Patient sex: M
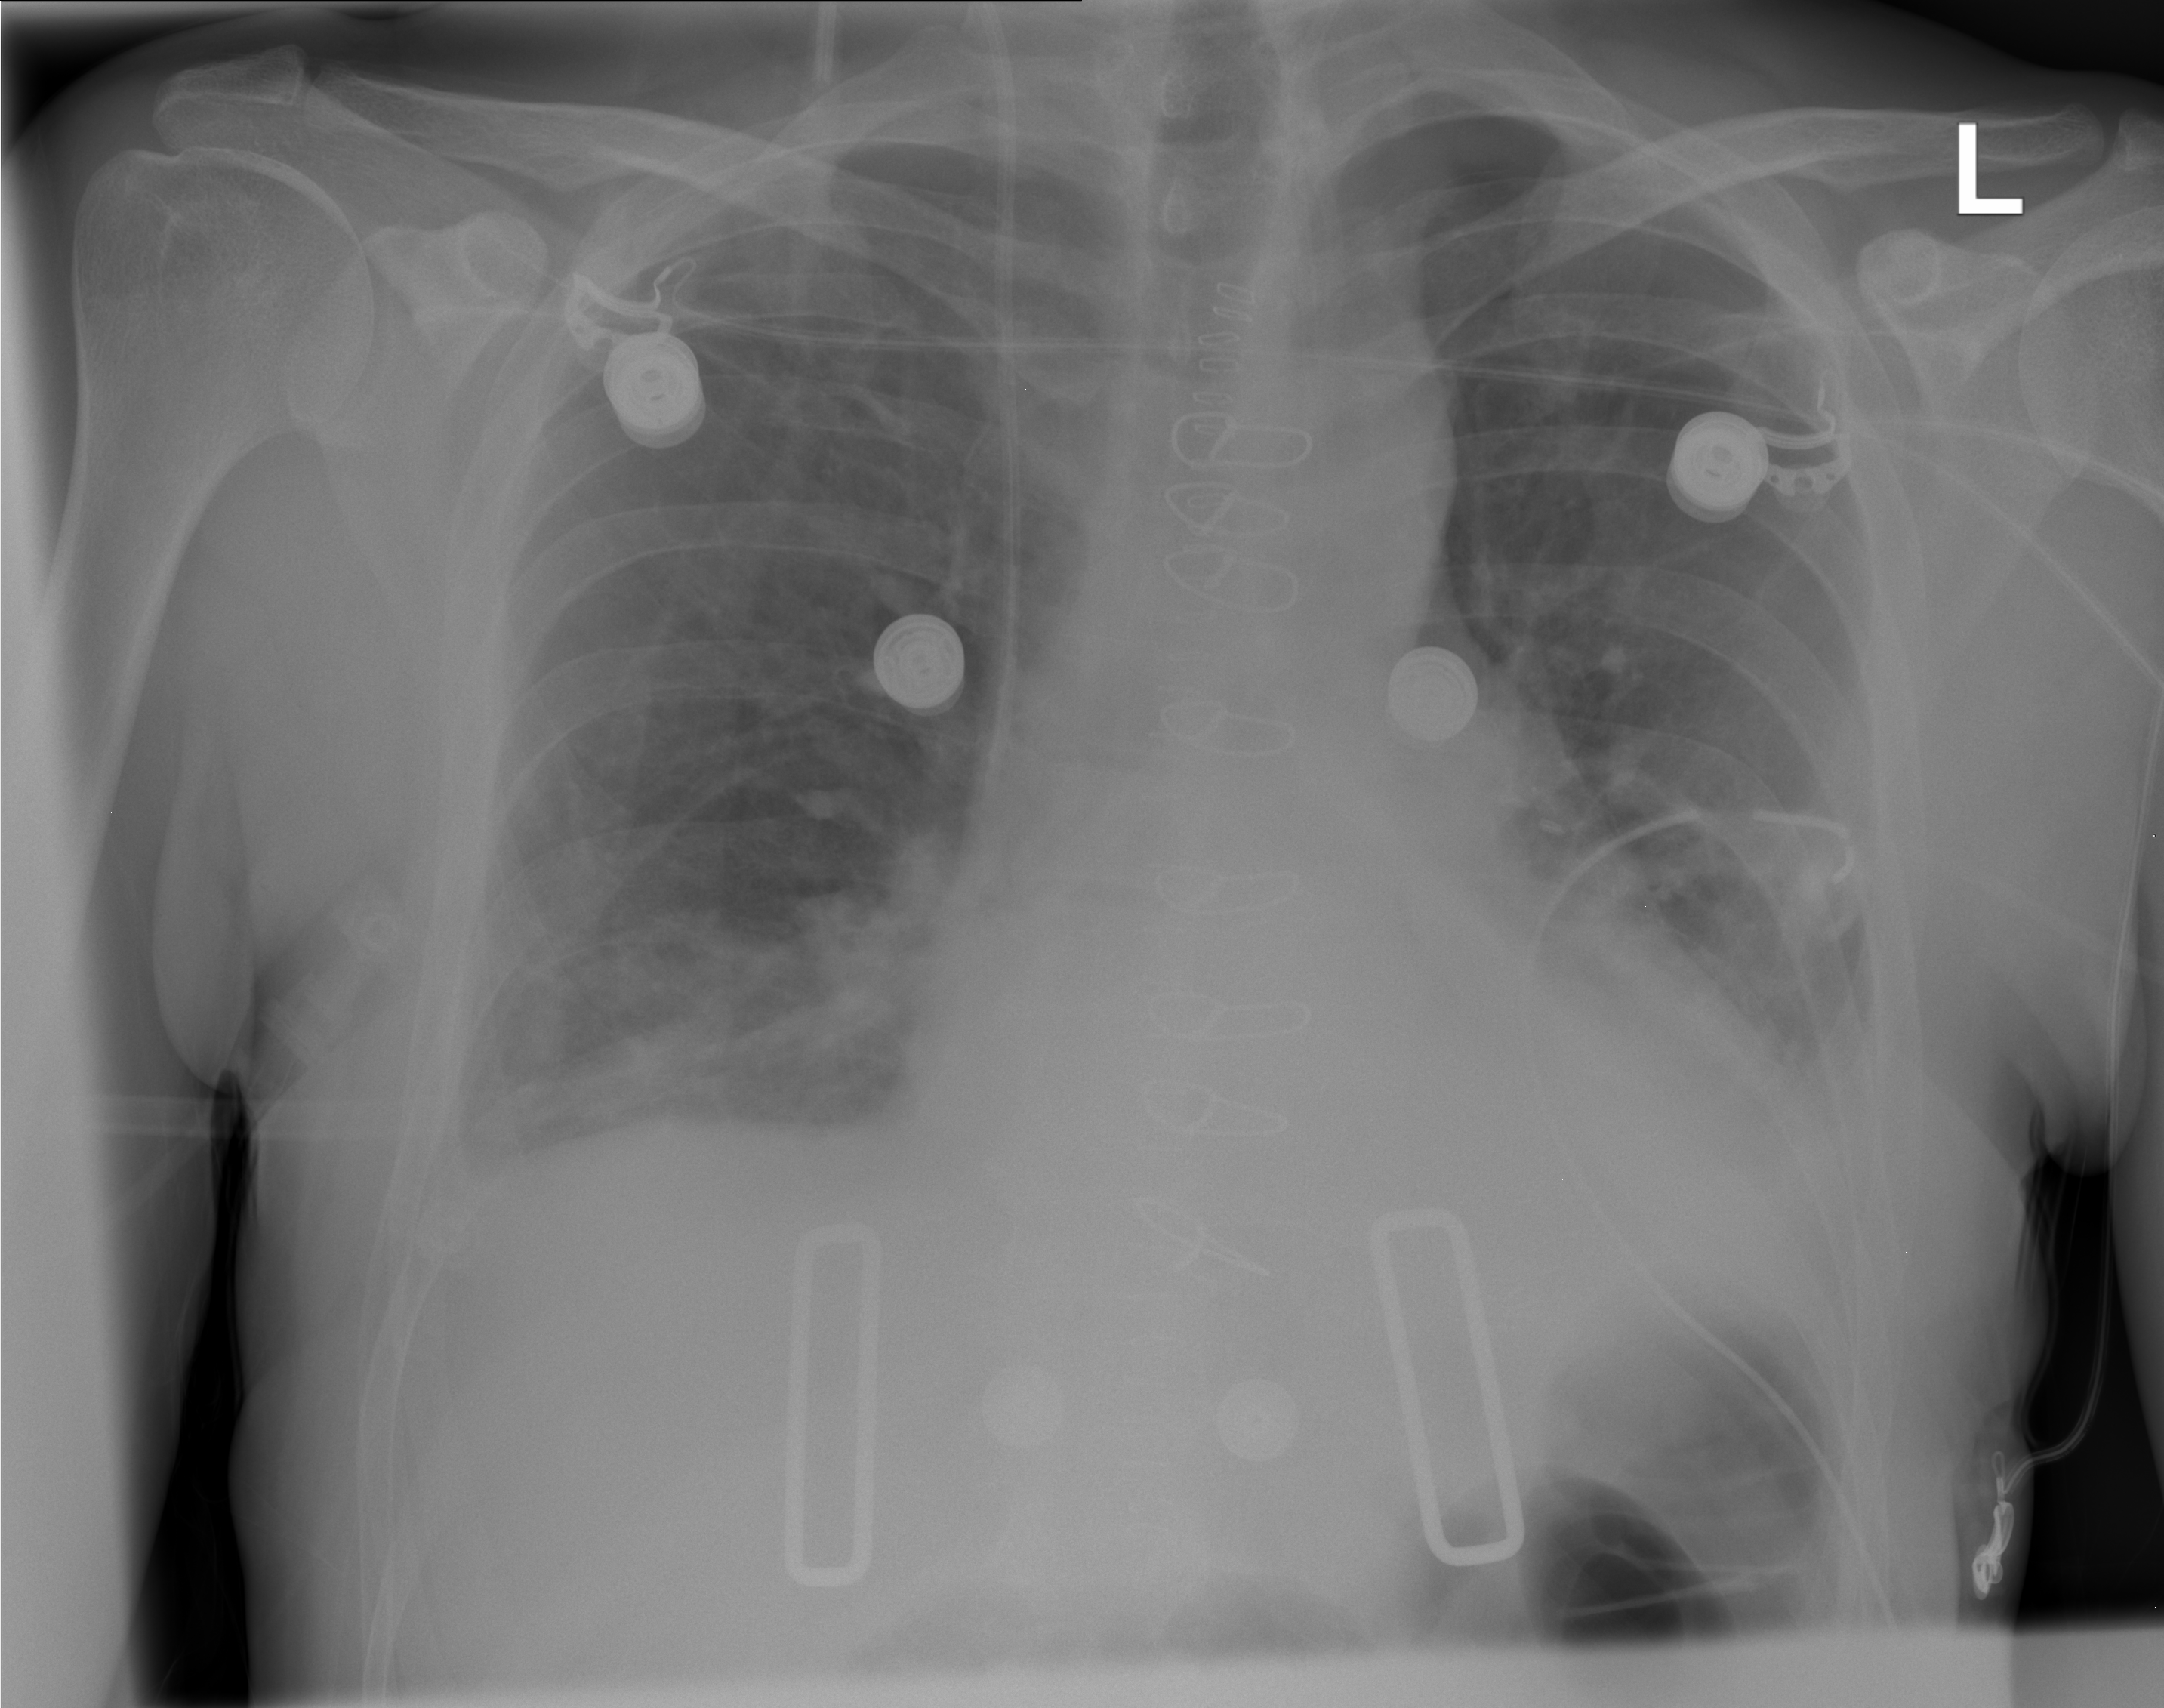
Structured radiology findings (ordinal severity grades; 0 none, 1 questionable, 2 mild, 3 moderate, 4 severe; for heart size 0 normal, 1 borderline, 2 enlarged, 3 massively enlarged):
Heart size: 2
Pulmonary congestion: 1
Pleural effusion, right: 0
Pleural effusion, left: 2
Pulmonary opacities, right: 1
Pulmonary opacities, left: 0
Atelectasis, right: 2
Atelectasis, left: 2